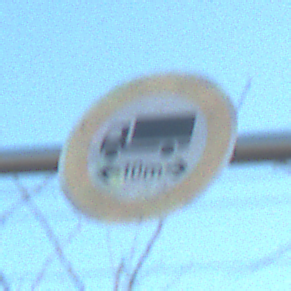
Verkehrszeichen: TatsaechlicheLaenge
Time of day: MorningAfternoon
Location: Outdoor (Nature)
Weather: Clear
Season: NotSpecified
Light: Natural